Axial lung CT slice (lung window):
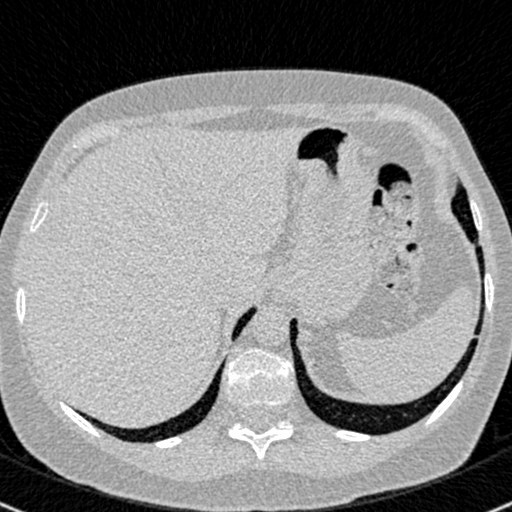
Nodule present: no